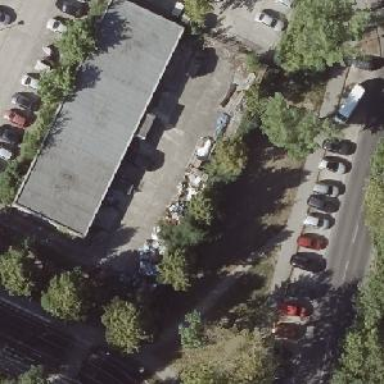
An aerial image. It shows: Industrial building with flat grey roof.